Question: I have a controller:
'''
app.controller('NavbarController', ['$scope', '$route', function($scope, $route) {
console.log($route);
console.log($route.current)
}]);
'''
But when I try to use '$route.current' I get undefined, I have no idea why as $route has the propety when I 'console.log($route)'

I have
'''
.when('/', {
templateUrl: '/home',
controller: 'HomeController',
activeTab: 'home'
}).
'''
I need to access '$route.current.$$route.activeTab' so I can get the variable and set the appropriate class.
Full Controller:
'''
var app = angular.module('PugIt', ['ngRoute', 'ui.bootstrap'])
app.config(function($routeProvider) {
$routeProvider
.when('/', {
templateUrl: '/home',
controller: 'HomeController',
activeTab: 'home'
}).
when('/help', {
templateUrl: '/help',
controller: 'HelpController',
activeTab: 'help'
}).
when('/donate', {
templateUrl: '/donate',
controller: 'DonateController',
activeTab: 'donate'
}).
when('/server', {
templateUrl: '/server',
controller: 'ServerController',
activeTab: 'server'
}).
when('/server/new', {
templateUrl: '/server/new',
controller: 'NewServerController',
activeTab: 'serverNew'
}).
otherwise({
redirectTo: '/'
});
});
app.controller('HomeController', ['$scope', '$route', function($scope, $route) {
}]);
app.controller('HelpController', ['$scope', '$route', function($scope, $route) {
}]);
app.controller('DonateController', ['$scope', '$route', function($scope, $route) {
}]);
app.controller('ServerController', ['$scope', '$route', function($scope, $route) {
}]);
app.controller('NewServerController', ['$scope', '$route', function($scope, $route) {
}]);
app.controller('NavbarController', function($scope, $rootScope) {
$route.activeTab = $route.current.$$route.activeTab;
});
'''
Which then sets the active class with:
'''
// Navbar
<div ng-controller="NavbarController">
<li ng-class="{'active': activeTab == 'home'}"><a href="#/">Home</a></li>
</div>
// End of Navbar
<div ng-view></div>
'''
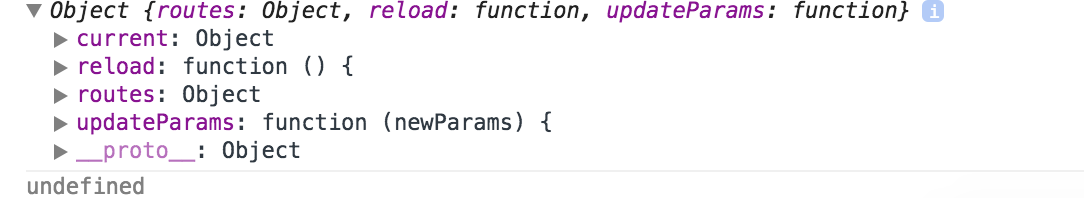
Answer: Since you need to keep track of your routes, you can definitely '$watch' for changes:
'''
.controller('NavbarController', function($scope, $route) {
$scope.$route = $route;
$scope.$watch("$route.current.$$route.activeTab", function(v){
$scope.activeTab = v;
}
});
'''
But this creates an unnecessary '$watch'. It's not too bad since it is only one, but it would be cleaner to listen to a '$routeChangeSuccess' event instead:
'''
.controller('NavbarController', function($scope, $route) {
$scope.$route = $route;
$scope.$on("$routeChangeSuccess", function(event, current, previous){
$scope.activeTab = current.$$route.activeTab;
}
});
'''